Question: i am using the Code example from Apple, to display a UIDatePicker when a specific UITableViewCell is selected.
how can i change this behavior?

My Code:
'''
- (void)tableView:(UITableView *)tableView didSelectRowAtIndexPath:(NSIndexPath *)indexPath
{
[tableView deselectRowAtIndexPath:indexPath animated:YES];
if(indexPath.section == 5) {
//Date Picker
UITableViewCell *targetCell = [tableView cellForRowAtIndexPath:indexPath];
self.pickerView.date = [self.dateFormatter dateFromString:targetCell.textLabel.text];
if (self.pickerView.superview == nil)
{
[self.view.window addSubview: self.pickerView];
// size up the picker view to our screen and compute the start/end frame origin for our slide up animation
//
// compute the start frame
CGRect screenRect = [[UIScreen mainScreen] applicationFrame];
CGSize pickerSize = [self.pickerView sizeThatFits:CGSizeZero];
CGRect startRect = CGRectMake(0.0,
screenRect.origin.y + screenRect.size.height,
pickerSize.width, pickerSize.height);
self.pickerView.frame = startRect;
// compute the end frame
CGRect pickerRect = CGRectMake(0.0,
screenRect.origin.y + screenRect.size.height - pickerSize.height,
pickerSize.width,
pickerSize.height);
// start the slide up animation
[UIView beginAnimations:nil context:NULL];
[UIView setAnimationDuration:0.3];
// we need to perform some post operations after the animation is complete
[UIView setAnimationDelegate:self];
self.pickerView.frame = pickerRect;
// shrink the table vertical size to make room for the date picker
CGRect newFrame = self.tableView.frame;
newFrame.size.height -= self.pickerView.frame.size.height;
self.tableView.frame = newFrame;
[UIView commitAnimations];
}
}
}
'''
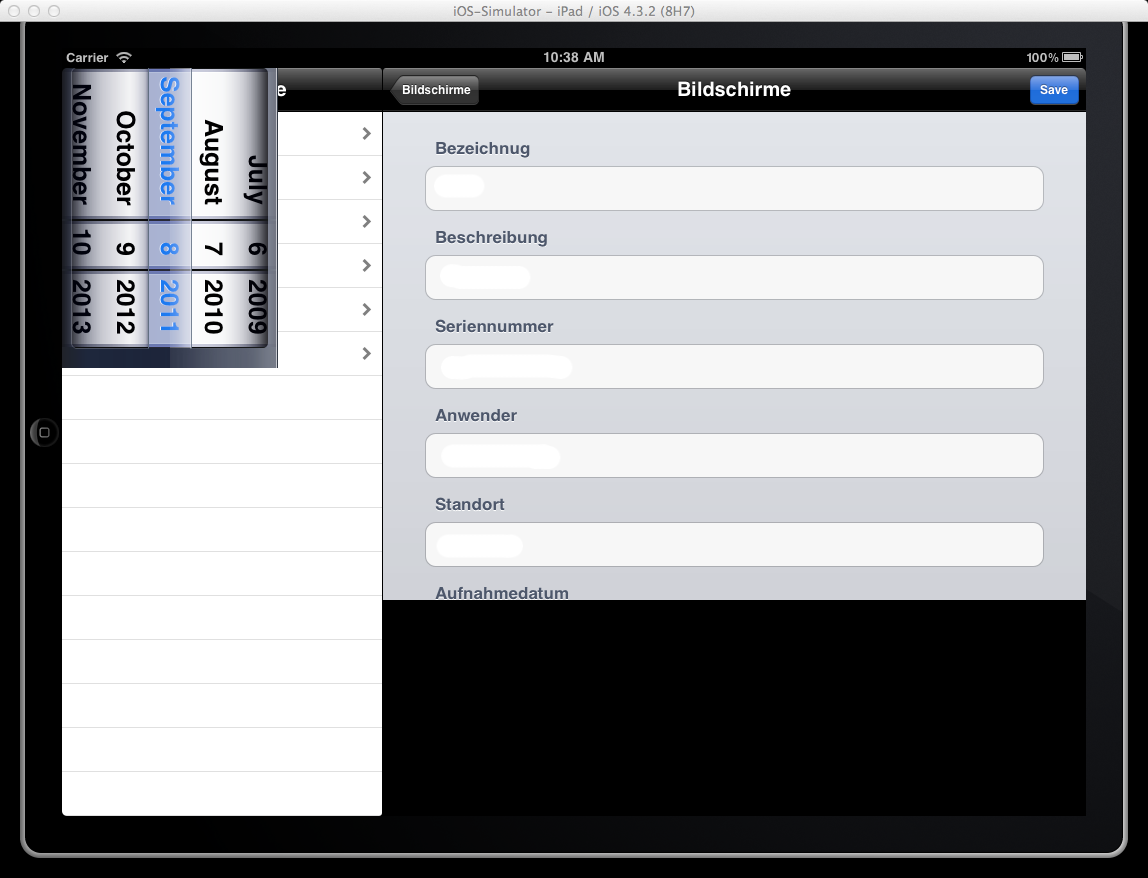
Answer: Assuming the code you've provided is of your 'detail' ViewController, you don't need to set the frame for 'pickerRect'. Just need to tell the app that when the orientation changes, the pickerView should rotate with it, as follows
'''
self.picker.autoresizingMask = UIViewAutoresizingFlexibleWidth |
UIViewAutoresizingFlexibleTopMargin;
'''
You can force the size of picker view by setting its frame, as you've done. Since you are working with a 'UISplitViewController', the pickerView needs to be a subView of your 'detail' ViewController, NOT 'self.view.window'. Also, go through the sample provided at <URL> to see what other mistakes you were making.